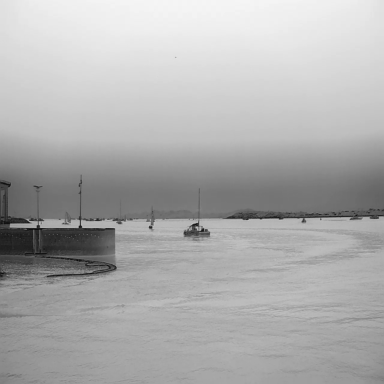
There are eight bulk_carriers in the infrared image.